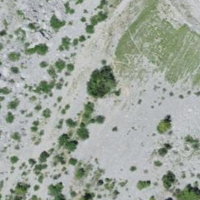
EUNIS habitat code: 48
Species observed at this site:
Astrantia major